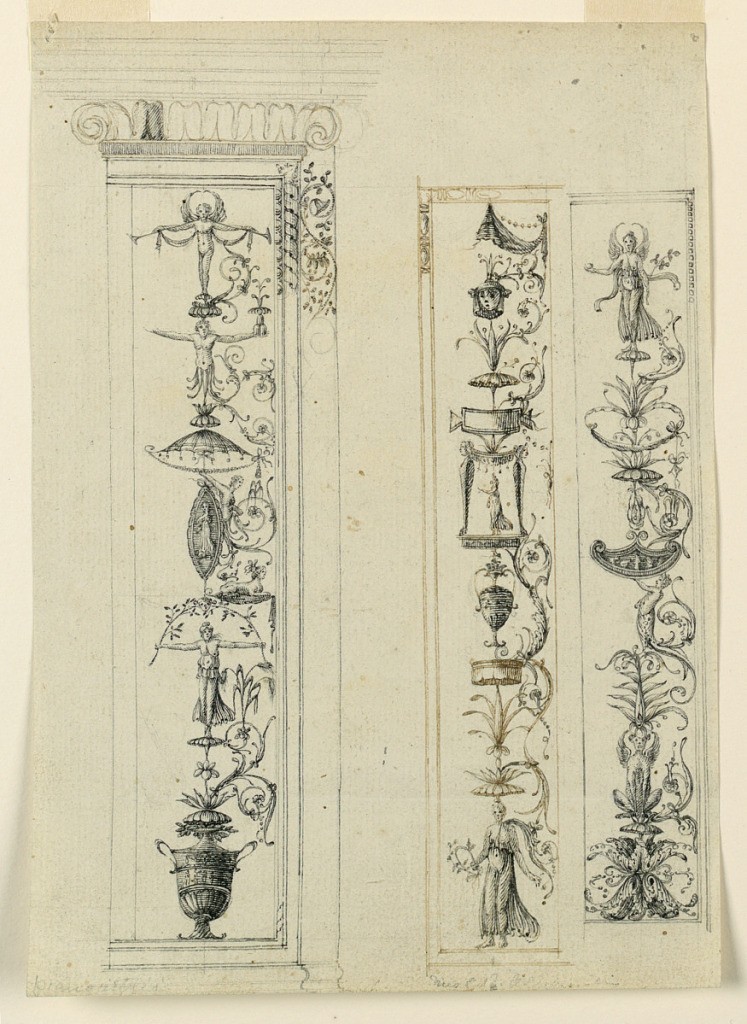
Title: Candelabrum Designs
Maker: Giovanna Benati, Italian, 1775 - 1800
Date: late 18th century
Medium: Graphite, pen and bistre, brush and wash on paper
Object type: Drawing
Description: Three vertical candelabrum designs, each bound within a partially detailed frame.